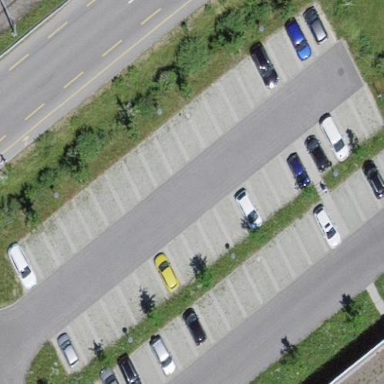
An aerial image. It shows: Parking area with surface.